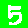
Digit: 5